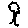
Label: tree